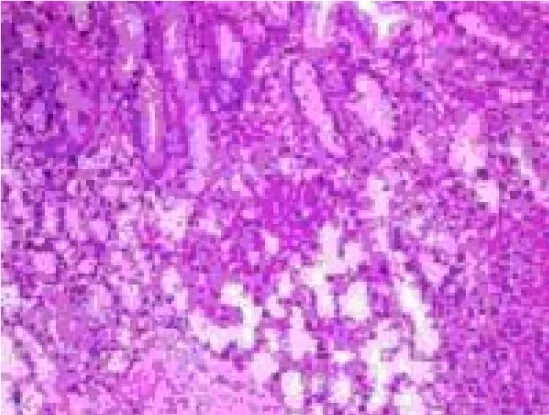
IPMN in orthotopic pancreas. (H+E x200), b. Budding off of clusters of neoplastic cells into the lumen (H+E x400).
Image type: pathology (pas)